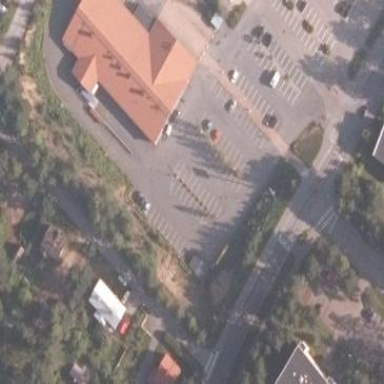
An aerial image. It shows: Building that houses supermarket.